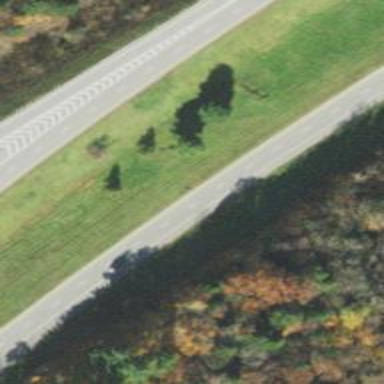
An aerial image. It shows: Expressway with asphalt surface classified as trunk highway.